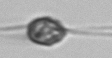
Label: Chaetoceros_danicus